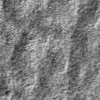
Atmospheric dust classification: not_dusty